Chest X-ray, AP view. Patient: 43 years old, sex M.
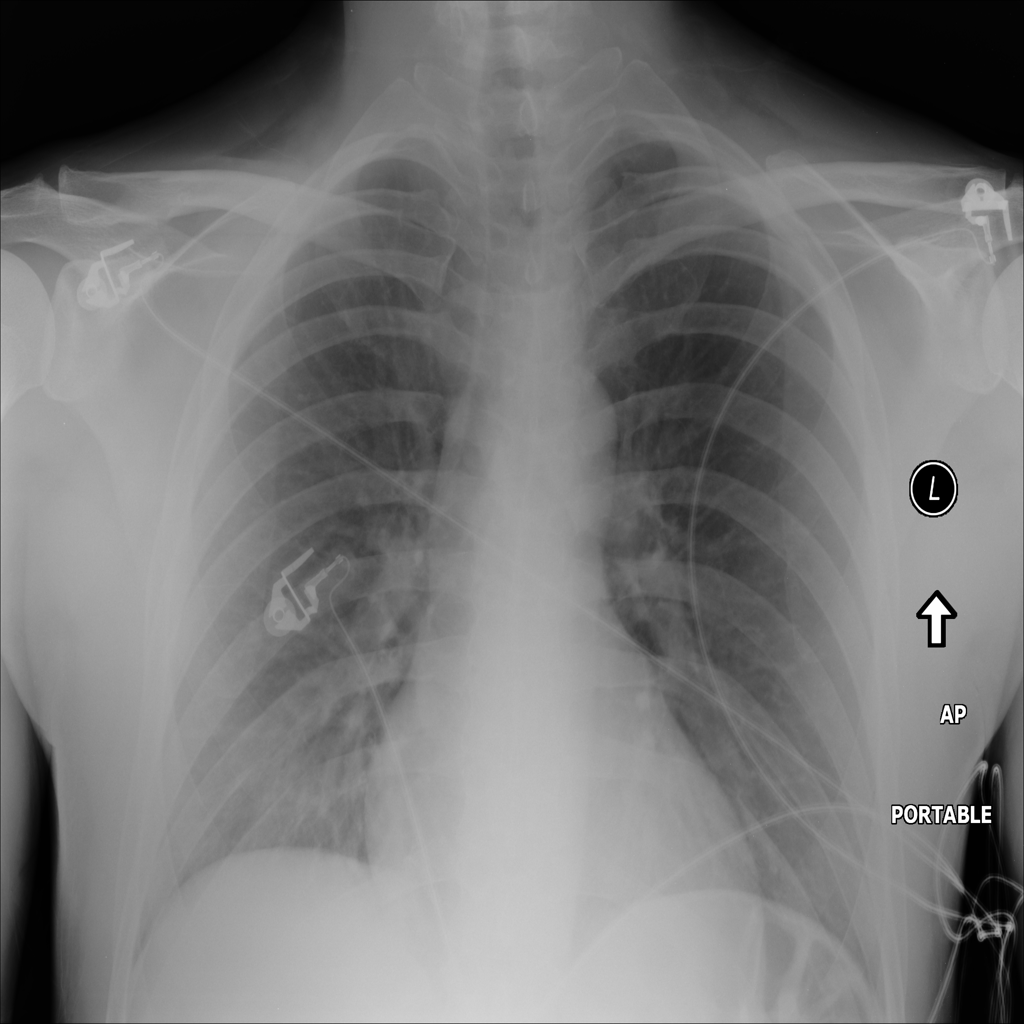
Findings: No Finding